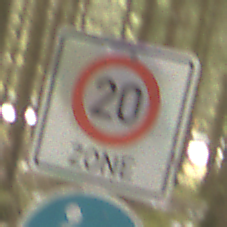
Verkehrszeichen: BeginnZone20
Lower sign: Gehweg
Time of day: MorningAfternoon
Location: Outdoor (Nature)
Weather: Overcast
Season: Winter
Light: Natural